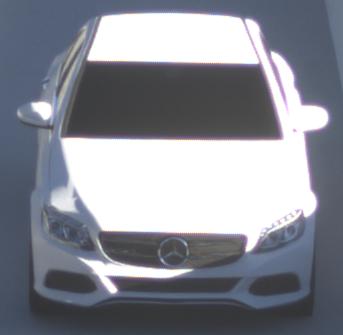
Make: Mercedes-Benz
Model: C 160
Detailed model: C-Class (205) Limousine
Model produced from: 2015/04
Model produced until: 2018/04
Doors: 4
Color: white
Road condition: dry road
Daytime: sunrise or sunset
Contrast: medium contrast